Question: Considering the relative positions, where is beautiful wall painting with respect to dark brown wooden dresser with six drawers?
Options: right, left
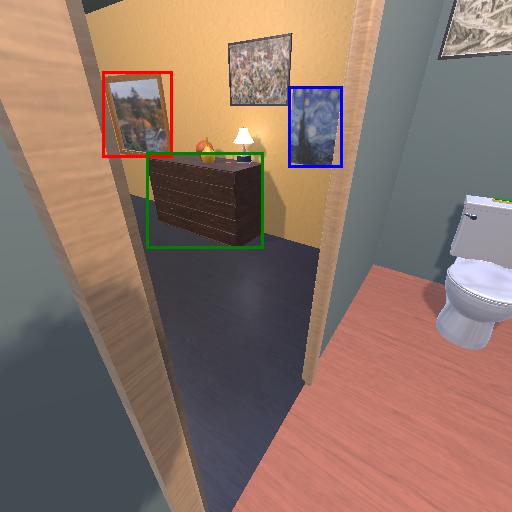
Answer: right